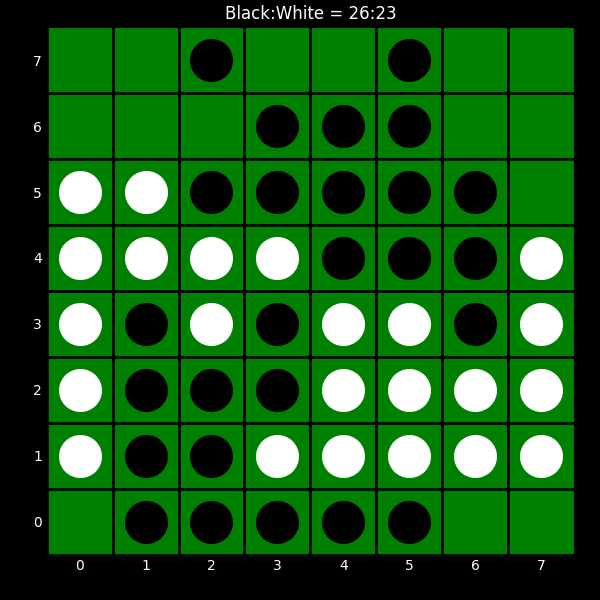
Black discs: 26
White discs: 23